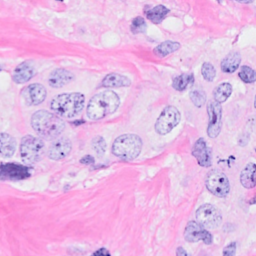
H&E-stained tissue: Breast